Aerial crown-view tile of a tropical tree (Barro Colorado Island, Panama), acquired 20250512:
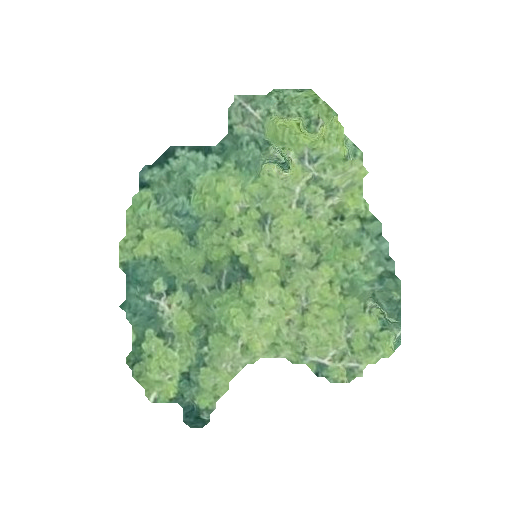
Species: Brosimum alicastrum
GBIF accepted scientific name: Brosimum alicastrum
Crown area: 95.059 m²